Brain MRI, FLAIR slice (ischemic stroke SISS case)
Modalities acquired: T1|T2|DWI|FLAIR
Volume shape: 230x230x154 voxels, spacing: 1x1x1 mm
Slice 90 of 154
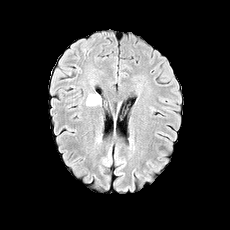
Lesion size: 2004 voxels